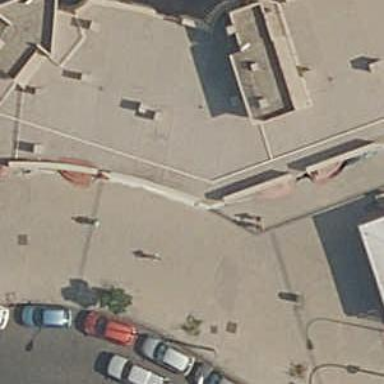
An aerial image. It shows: Footway made of paving stones.